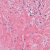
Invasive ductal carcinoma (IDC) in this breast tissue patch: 1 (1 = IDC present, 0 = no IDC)